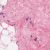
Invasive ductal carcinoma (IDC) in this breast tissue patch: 0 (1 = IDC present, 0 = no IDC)